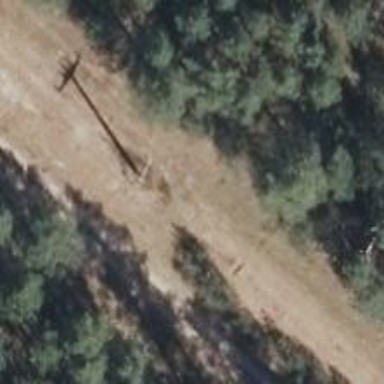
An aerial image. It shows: Power pole.